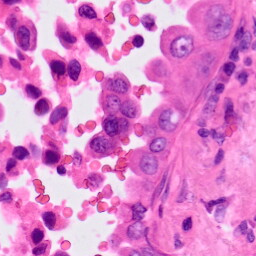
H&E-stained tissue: Lung